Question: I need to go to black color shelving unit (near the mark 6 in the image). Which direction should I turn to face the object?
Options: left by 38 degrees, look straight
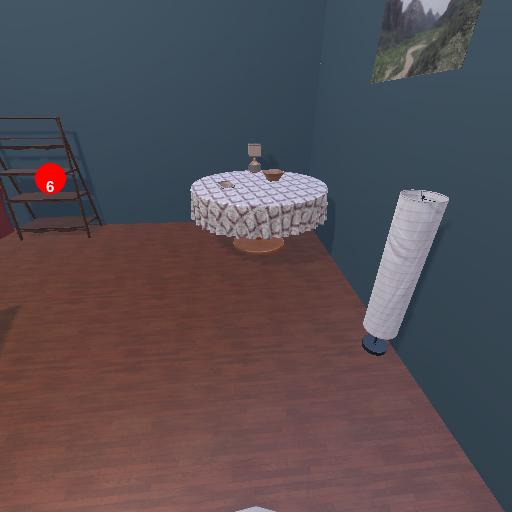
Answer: left by 38 degrees